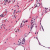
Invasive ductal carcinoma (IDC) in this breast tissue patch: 0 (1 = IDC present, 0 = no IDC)